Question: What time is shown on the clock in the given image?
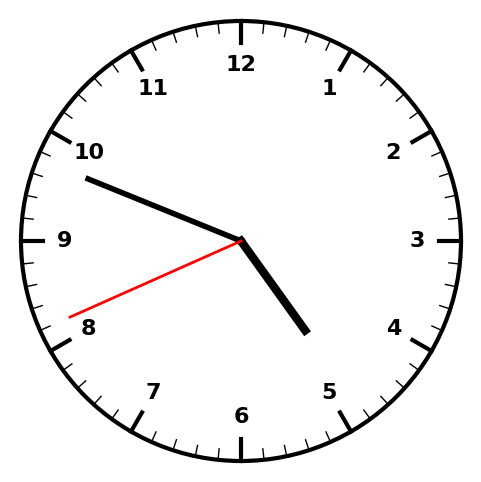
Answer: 04:48:41